Question: I have the <URL>
Now if data is equal 1 then the line is hard to see below image

I write:
'''
minPadding: 0.08,
maxPadding: 0.08,
'''
but this doesn't work
How to shift the graph down?
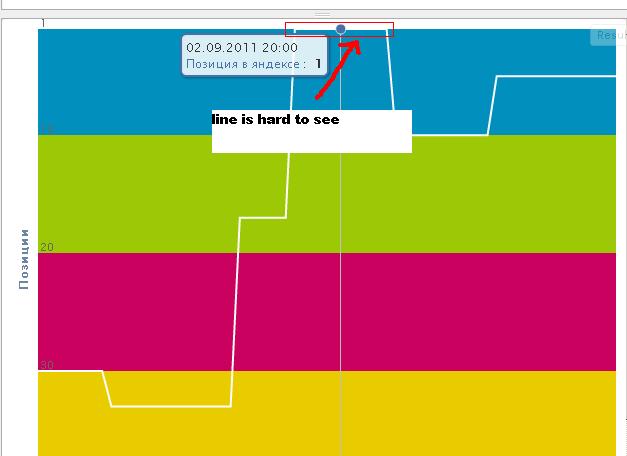
Answer: The problem is that when you you set 'minPadding' to '0.08' you get the padding, but using 'tickPositioner' starting on '1' it looks like not, because you need more space to show the padding.
So change it's start point from '1' to '0'.
'''
tickPositioner: function(min, max) {
return [0,10,20,30,40];
}
'''
<URL>
- According to the comment:
So set 'startOnTick' to 'false' and 'min' to '0', this will force to show the padding because the min is 0.
<URL>